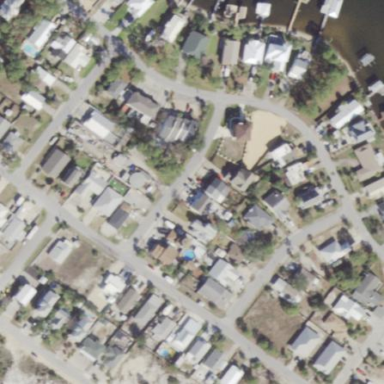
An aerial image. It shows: Residential area consisting of single-family homes.